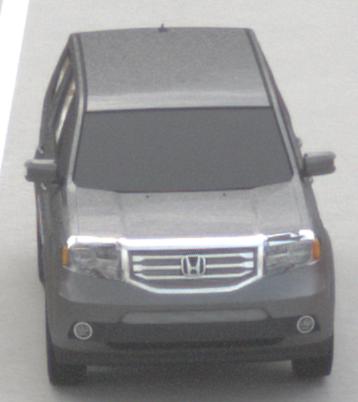
Make: Honda
Model: Pilot
Detailed model: Gen. 2 Facelift
Model produced from: 2012
Model produced until: 2015
Doors: 5
Color: gray
Road condition: dry road
Daytime: morning or afternoon
Contrast: low contrast